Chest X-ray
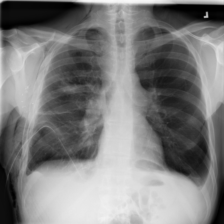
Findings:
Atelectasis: positive
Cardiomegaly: negative
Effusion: positive
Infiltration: negative
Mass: negative
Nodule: negative
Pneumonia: negative
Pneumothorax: positive
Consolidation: negative
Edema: negative
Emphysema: positive
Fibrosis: negative
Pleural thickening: negative
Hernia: negative